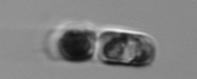
Label: Guinardia_delicatula_TAG_internal_parasite